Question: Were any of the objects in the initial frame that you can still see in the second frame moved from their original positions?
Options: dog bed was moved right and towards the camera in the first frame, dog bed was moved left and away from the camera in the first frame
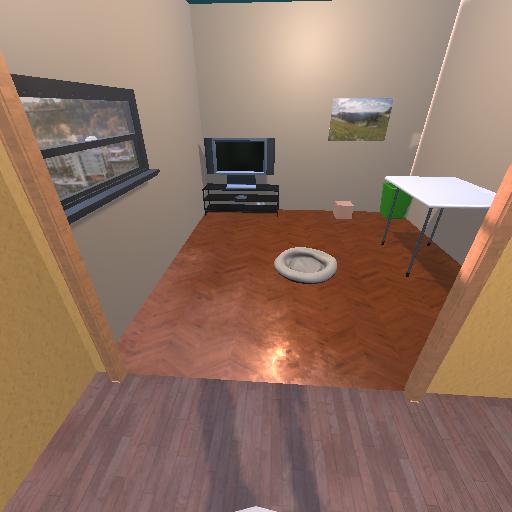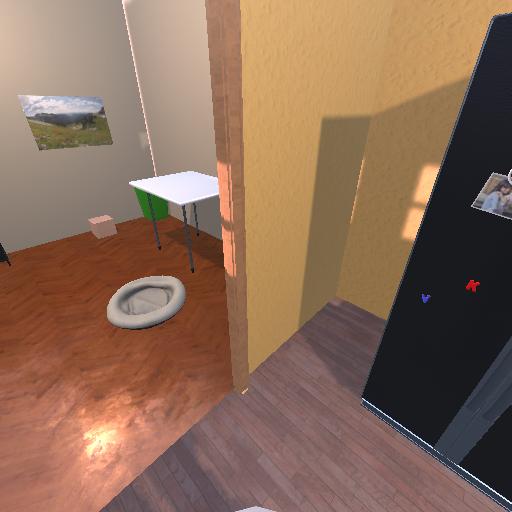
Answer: dog bed was moved right and towards the camera in the first frame